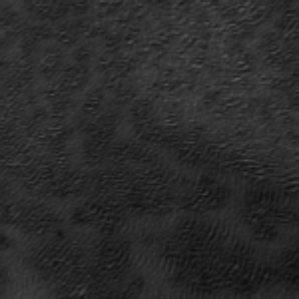
Label: frost